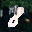
Label: 8